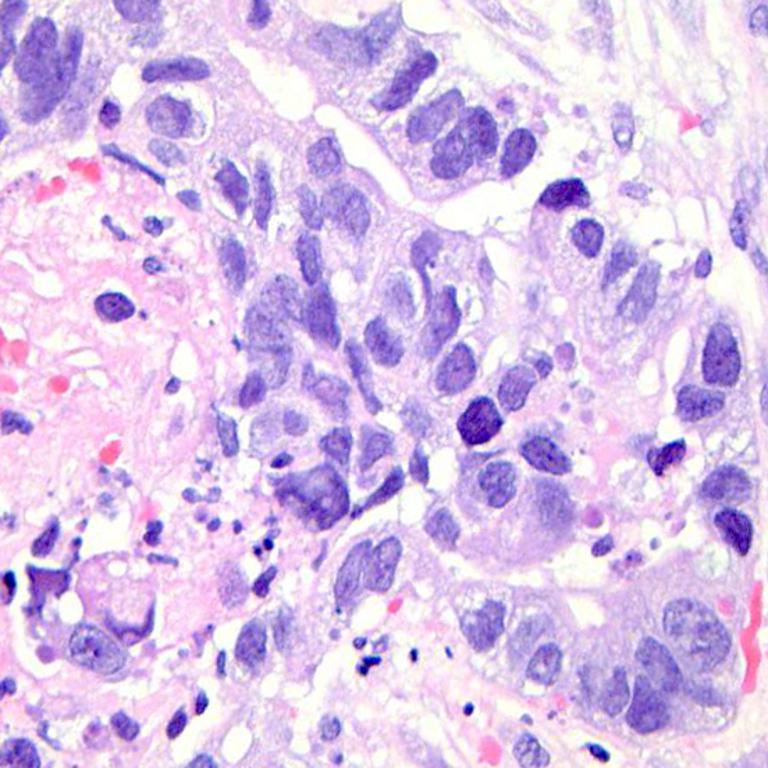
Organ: colon
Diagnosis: adenocarcinomas